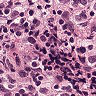
Metastatic tissue present: yes